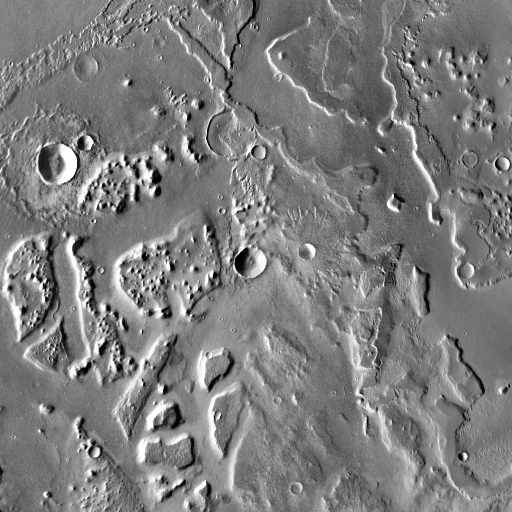
Crater classes present: Background, Other, Layered, Buried